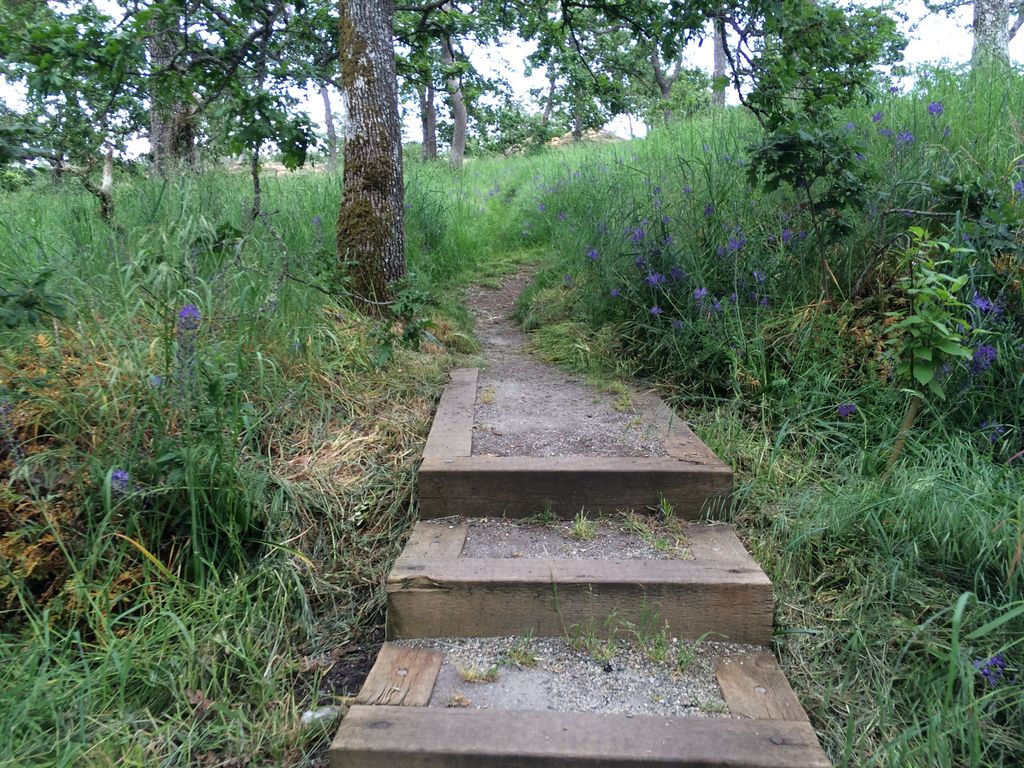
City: victoria